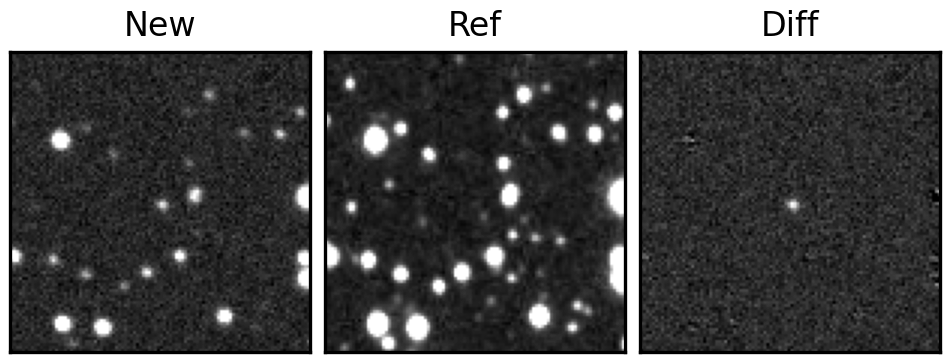
Label: real